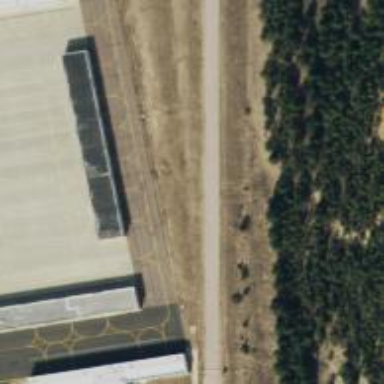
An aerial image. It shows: Image of taxiway at airport.